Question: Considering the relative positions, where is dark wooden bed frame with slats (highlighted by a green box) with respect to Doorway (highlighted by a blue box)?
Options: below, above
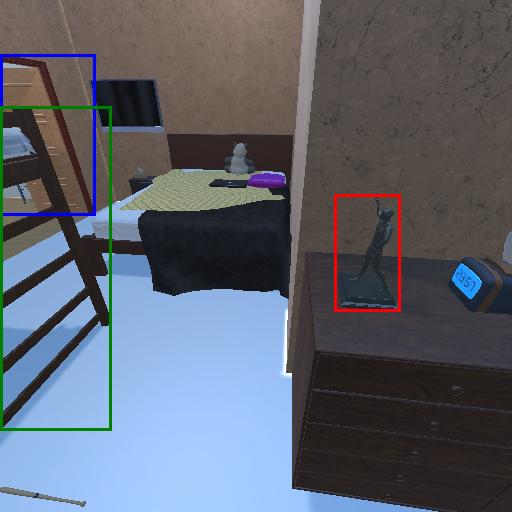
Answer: below